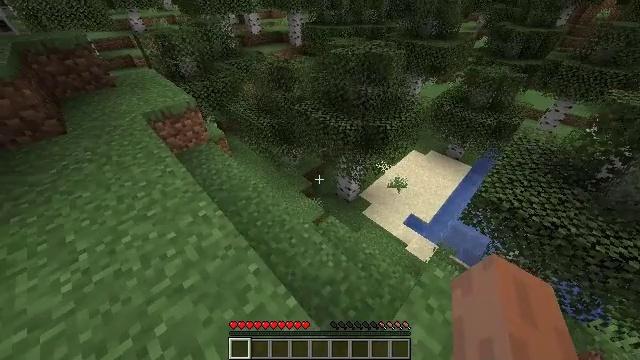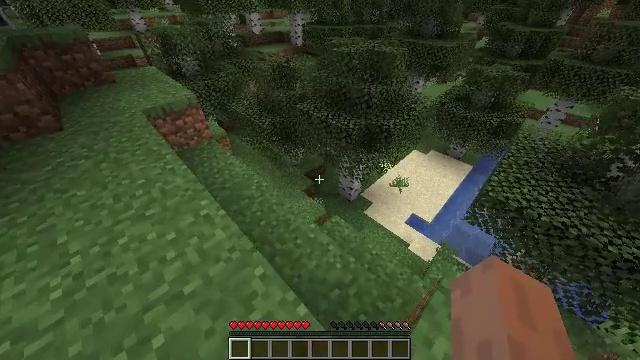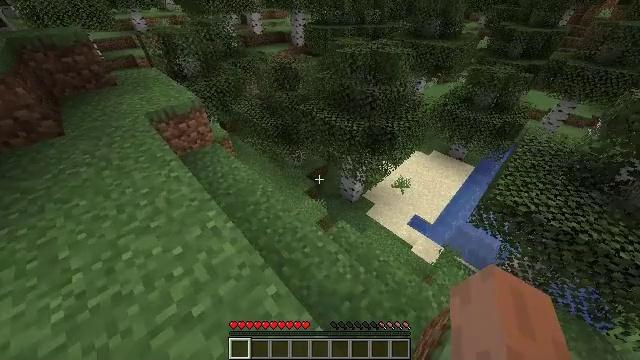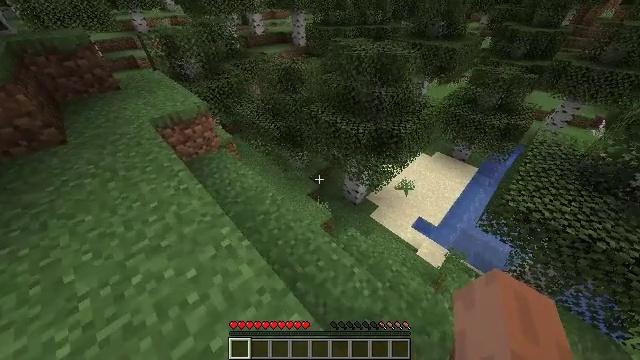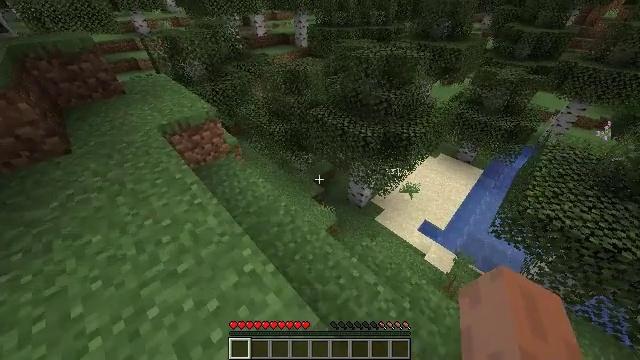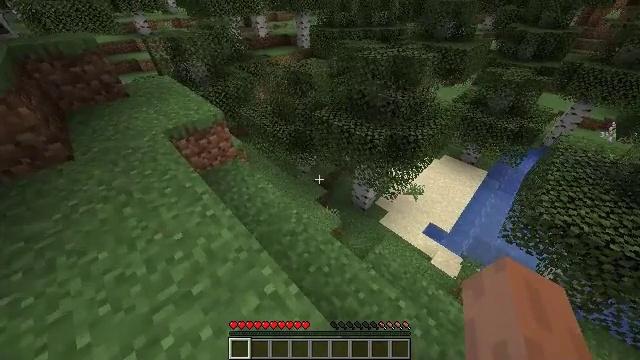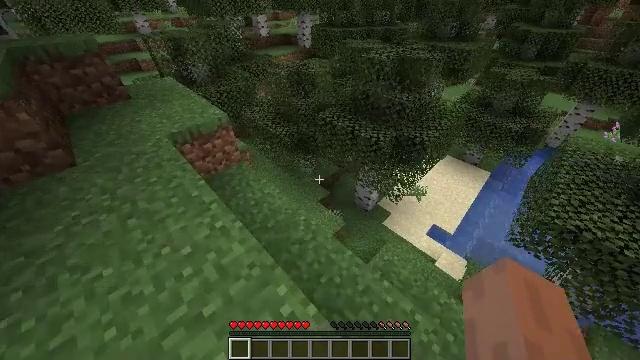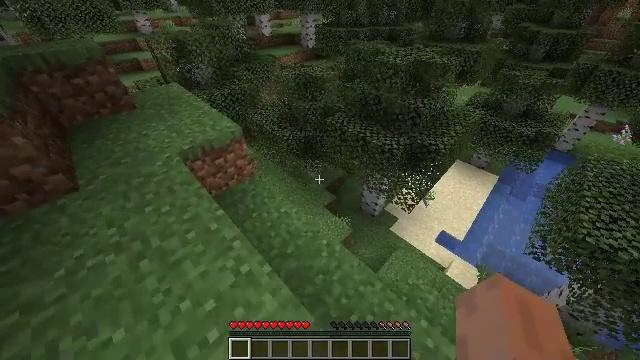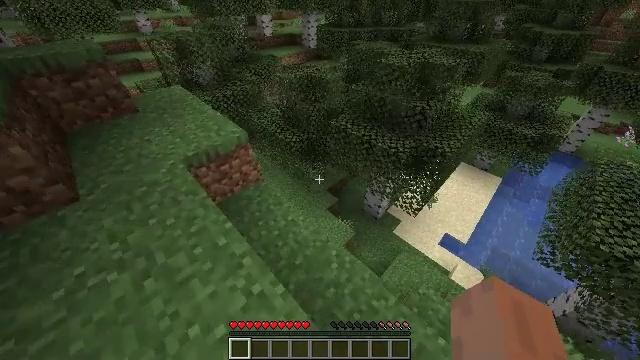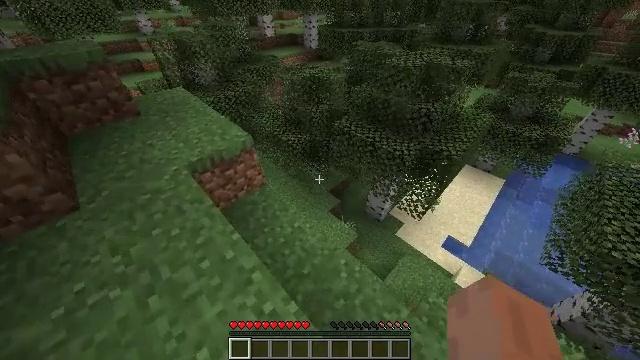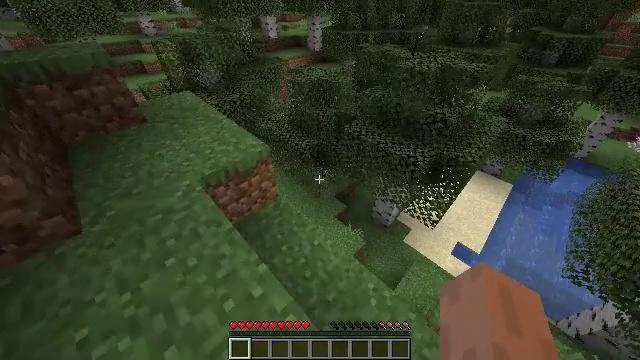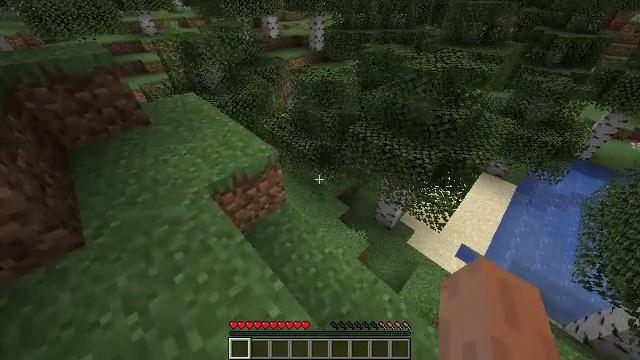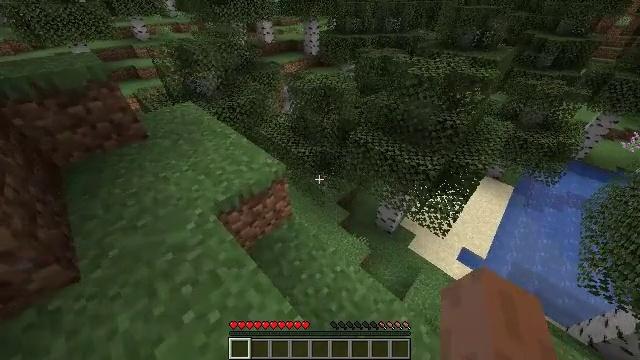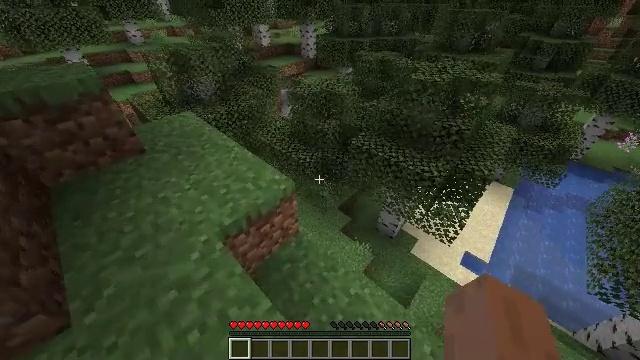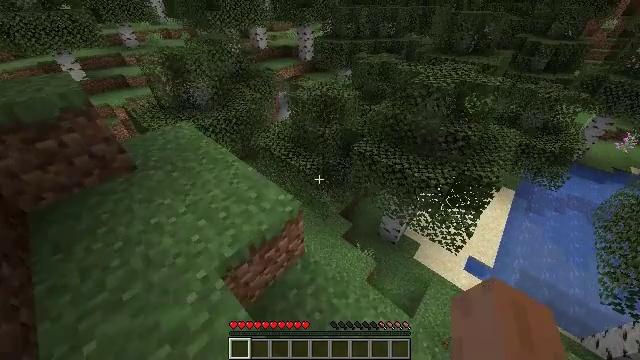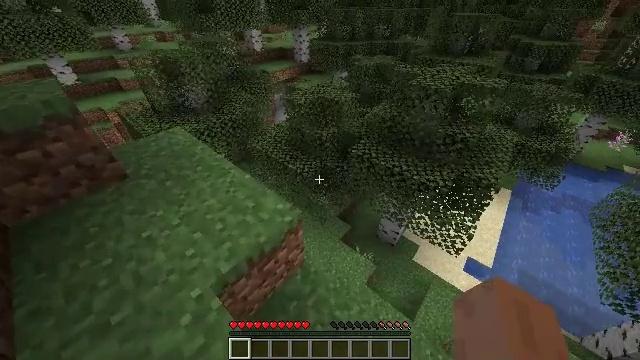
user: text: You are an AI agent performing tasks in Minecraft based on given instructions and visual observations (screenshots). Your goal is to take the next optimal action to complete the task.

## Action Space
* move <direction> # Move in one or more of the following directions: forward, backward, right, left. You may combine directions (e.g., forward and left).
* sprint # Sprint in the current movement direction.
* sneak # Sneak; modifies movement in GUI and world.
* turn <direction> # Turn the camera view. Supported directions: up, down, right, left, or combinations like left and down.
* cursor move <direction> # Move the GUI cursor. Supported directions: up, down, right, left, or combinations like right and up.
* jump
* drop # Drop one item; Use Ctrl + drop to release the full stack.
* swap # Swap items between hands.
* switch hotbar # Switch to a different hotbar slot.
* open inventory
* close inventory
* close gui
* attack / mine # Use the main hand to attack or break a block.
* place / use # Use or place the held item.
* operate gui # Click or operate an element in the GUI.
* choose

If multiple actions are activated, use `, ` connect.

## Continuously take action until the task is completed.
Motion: motion action
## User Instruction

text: Harvest the peony for decoration.
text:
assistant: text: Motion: move forward and move left, sprint
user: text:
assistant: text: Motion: move forward and move left, sprint
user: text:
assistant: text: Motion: move forward and move left, sprint
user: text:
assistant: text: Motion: move forward and move left, sprint
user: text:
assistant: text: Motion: move forward and move left, sprint
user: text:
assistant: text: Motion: move forward and move left, sprint
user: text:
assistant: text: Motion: move forward and move left, sprint
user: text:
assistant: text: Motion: move forward and move left, sprint
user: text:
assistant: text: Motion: move forward and move left, sprint
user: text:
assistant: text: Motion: move forward and move left, sprint
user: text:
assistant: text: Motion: move forward and move left, sprint
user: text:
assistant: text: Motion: move forward and move left, sprint, turn right
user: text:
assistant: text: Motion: move forward, sprint, turn right
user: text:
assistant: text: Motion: move forward, sprint
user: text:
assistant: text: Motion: move forward, sprint, turn right
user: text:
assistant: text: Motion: move forward, sprint
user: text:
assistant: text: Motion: move forward, sprint
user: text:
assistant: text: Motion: move forward, sprint
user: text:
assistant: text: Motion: move forward, sprint
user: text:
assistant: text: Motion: move forward, sprint
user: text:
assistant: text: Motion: move forward, sprint
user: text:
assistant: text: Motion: move forward, sprint
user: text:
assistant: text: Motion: move forward, sprint, turn right
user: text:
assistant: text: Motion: move forward, sprint, turn right
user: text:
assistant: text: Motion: move forward, sprint
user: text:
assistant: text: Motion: move forward, sprint
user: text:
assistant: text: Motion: move forward, sprint
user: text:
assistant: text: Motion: move forward, sprint
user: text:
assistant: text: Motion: move forward, sprint
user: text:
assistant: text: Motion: move forward, sprint